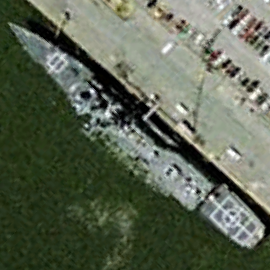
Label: cruiser